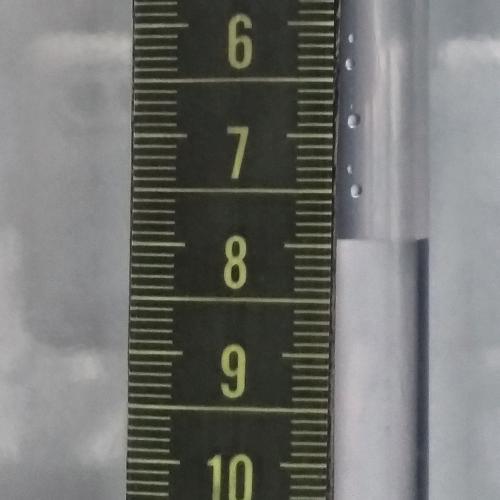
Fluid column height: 7.9 cm